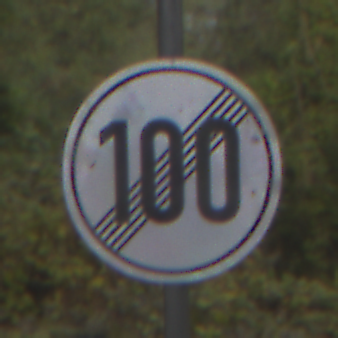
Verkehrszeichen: EndeGeschwindigkeit100
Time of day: MorningAfternoon
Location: Outdoor (Urban)
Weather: PartlyCloudy
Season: NotSpecified
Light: Natural